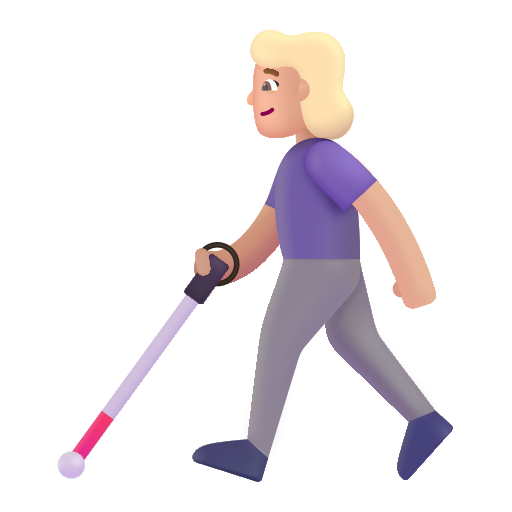
woman with white cane color  light